Question: I am developing an Android map application.
I've placed markers on the map but shadows are in the wrong position. How can I adjust shadow position?

I don't want to remove the shadow. I want to adjust its position behind the marker.
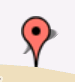
Answer: It looks like an issue in setting the drawable bounds. Your drawable have the bounds set to center, instead of center-bottom.
Ensure that your constructor for 'ItemizedOverlay' calls:
'''
super(boundCenterBottom(defaultMarker));
'''
and that you set the bounds of any non default drawable you use in 'OverlayItem' objects like that:
'''
drawable_gps_pin = this.getResources().getDrawable(R.drawable.pin_gps);
drawable_gps_pin.setBounds((int)(-drawable_gps_pin.getIntrinsicWidth()/2),-drawable_gps_pin.getIntrinsicHeight(), (int)(drawable_gps_pin.getIntrinsicWidth()/2), 0);
overlayItem.setMarker(drawable_gps_pin);
'''
Regards.